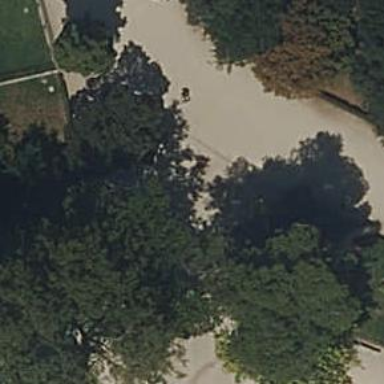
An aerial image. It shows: Footway with fine gravel surface.